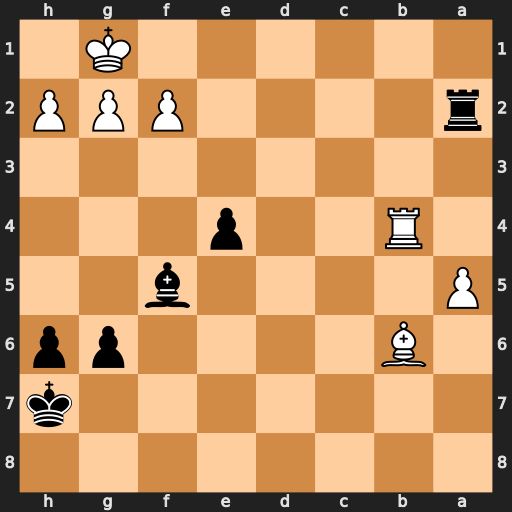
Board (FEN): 8/7k/1B4pp/P4b2/1R2p3/8/r4PPP/6K1
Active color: b
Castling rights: -
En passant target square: -
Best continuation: Ra1+ Rb1 Rxb1#